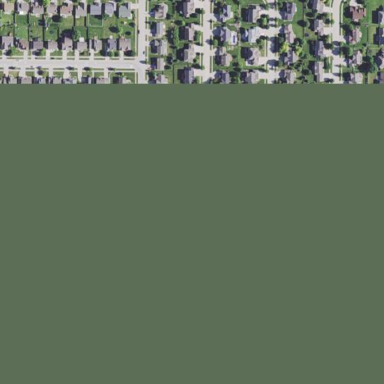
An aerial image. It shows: Single-family residential neighbourhood.